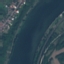
Land use / land cover class: River